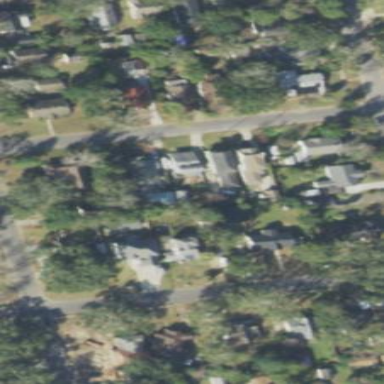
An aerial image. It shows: Residential area consisting of single-family homes.